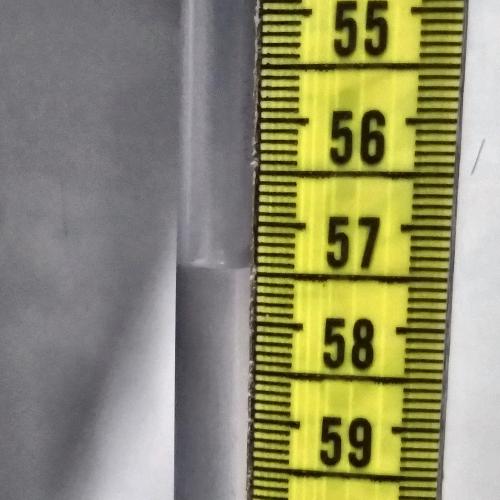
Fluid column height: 57.4 cm